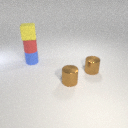
small blue rubber cylinder below small yellow rubber cube